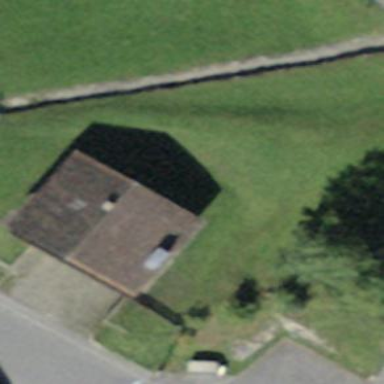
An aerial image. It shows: Detached building.